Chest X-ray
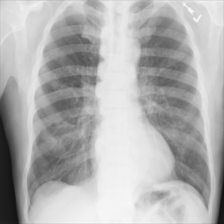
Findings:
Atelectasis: negative
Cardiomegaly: negative
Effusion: negative
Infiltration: negative
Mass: negative
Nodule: negative
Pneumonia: negative
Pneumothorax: negative
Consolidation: negative
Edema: negative
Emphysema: negative
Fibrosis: negative
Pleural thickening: negative
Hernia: negative